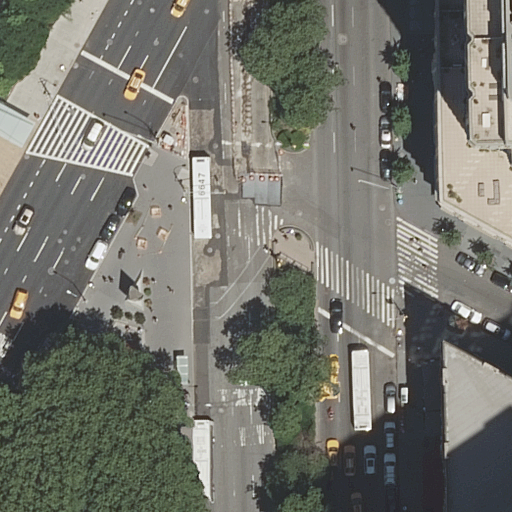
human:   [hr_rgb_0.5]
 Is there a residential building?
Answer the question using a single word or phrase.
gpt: yes

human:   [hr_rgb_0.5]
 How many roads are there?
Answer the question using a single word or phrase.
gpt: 15

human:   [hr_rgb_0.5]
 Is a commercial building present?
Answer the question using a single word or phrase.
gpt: no

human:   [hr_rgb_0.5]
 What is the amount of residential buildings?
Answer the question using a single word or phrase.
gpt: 2

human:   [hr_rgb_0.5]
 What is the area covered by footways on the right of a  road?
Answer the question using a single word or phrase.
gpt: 0m2

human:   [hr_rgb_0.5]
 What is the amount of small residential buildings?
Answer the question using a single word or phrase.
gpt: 0

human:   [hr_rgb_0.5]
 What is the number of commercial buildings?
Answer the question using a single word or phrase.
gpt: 0

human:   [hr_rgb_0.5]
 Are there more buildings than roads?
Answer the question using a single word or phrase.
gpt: no

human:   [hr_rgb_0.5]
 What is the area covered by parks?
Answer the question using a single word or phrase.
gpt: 1220m2

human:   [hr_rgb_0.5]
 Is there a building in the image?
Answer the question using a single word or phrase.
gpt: yes

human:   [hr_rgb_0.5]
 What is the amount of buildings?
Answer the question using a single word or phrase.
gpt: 2

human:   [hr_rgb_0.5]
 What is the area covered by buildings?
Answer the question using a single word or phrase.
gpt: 1041m2

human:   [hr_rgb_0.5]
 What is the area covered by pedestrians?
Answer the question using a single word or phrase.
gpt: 175m2

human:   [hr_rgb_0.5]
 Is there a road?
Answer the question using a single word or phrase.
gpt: yes

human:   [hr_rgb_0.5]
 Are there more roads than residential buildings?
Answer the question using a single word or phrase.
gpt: yes

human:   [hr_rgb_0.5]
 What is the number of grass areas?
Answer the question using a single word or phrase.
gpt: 1

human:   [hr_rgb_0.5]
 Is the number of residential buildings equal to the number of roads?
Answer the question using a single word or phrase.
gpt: no

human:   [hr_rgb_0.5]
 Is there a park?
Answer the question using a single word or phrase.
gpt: yes

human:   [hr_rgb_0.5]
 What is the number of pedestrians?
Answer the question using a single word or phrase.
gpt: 2

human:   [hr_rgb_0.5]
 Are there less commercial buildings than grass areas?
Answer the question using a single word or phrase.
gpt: yes

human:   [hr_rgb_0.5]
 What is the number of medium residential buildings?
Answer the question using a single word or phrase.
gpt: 1

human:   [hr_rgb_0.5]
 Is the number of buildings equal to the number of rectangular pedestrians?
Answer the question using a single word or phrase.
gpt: yes

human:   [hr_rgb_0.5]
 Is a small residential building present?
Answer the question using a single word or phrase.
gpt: no

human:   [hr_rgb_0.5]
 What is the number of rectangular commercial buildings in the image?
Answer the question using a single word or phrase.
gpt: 0

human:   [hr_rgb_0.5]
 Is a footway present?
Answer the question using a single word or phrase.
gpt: yes

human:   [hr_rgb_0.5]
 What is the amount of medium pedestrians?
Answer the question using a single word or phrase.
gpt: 1

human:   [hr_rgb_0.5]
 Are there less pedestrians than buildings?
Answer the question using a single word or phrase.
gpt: no

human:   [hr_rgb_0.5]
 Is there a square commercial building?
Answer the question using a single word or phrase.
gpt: no

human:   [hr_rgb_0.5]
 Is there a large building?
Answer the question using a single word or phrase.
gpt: yes

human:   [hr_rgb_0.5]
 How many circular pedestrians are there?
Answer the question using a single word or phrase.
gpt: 0

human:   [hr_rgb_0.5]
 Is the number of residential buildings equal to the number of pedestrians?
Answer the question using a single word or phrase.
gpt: yes

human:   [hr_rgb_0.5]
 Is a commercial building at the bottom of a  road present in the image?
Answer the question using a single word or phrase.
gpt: no

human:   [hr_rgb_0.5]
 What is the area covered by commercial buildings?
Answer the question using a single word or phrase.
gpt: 0m2

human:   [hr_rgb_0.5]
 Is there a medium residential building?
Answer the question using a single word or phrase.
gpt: yes

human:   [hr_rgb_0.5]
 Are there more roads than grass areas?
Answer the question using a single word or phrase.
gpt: yes

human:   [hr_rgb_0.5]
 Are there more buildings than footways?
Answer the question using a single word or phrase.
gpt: yes

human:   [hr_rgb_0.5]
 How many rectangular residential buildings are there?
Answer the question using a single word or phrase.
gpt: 2

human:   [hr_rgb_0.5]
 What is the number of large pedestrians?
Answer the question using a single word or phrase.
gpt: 0

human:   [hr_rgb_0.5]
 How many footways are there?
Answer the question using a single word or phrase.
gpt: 1

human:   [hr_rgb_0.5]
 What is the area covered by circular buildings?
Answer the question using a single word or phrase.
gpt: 0m2

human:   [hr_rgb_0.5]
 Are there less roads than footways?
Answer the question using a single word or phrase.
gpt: no

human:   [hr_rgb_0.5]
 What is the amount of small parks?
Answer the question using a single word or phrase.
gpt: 0

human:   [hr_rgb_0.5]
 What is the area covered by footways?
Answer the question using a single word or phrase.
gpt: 35m2

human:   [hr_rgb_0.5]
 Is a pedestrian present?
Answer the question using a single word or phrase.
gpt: yes

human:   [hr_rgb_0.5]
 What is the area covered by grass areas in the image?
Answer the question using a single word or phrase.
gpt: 106m2

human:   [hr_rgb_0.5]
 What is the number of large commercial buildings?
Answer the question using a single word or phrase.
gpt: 0

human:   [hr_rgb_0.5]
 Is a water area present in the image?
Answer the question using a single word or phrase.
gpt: no

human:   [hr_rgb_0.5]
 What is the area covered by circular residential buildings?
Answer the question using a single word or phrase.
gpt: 0m2

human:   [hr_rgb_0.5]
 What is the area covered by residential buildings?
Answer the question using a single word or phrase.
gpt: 1041m2

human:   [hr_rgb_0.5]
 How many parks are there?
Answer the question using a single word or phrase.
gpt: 1

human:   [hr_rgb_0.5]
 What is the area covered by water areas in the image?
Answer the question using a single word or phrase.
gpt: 0m2

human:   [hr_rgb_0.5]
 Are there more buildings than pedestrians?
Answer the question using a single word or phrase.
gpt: no

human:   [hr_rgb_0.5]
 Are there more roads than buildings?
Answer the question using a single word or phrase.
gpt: yes

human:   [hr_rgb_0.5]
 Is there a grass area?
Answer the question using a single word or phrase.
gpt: yes

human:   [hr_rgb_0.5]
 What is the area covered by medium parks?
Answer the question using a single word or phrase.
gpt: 0m2

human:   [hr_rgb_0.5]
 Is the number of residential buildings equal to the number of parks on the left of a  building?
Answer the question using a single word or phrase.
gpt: no

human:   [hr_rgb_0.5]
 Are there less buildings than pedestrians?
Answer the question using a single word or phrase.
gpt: no

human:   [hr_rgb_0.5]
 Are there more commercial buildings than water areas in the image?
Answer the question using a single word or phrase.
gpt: no

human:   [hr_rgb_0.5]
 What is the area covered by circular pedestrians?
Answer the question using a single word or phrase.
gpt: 0m2

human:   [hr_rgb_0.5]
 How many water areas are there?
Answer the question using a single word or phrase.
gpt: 0

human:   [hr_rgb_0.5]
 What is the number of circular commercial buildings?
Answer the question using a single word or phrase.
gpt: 0

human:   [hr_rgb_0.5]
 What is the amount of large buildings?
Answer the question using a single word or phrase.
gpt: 1

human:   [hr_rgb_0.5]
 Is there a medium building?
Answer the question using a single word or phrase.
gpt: yes

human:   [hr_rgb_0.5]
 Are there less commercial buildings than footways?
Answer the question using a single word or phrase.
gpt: yes